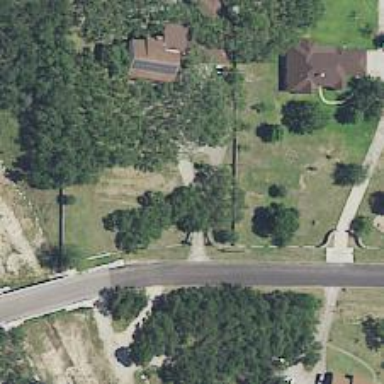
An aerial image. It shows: Driveway.